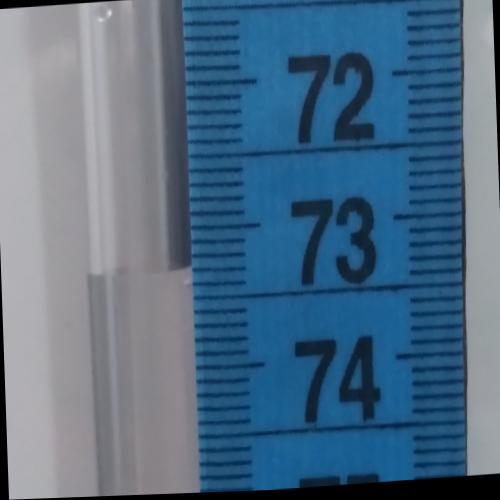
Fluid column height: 73.3 cm